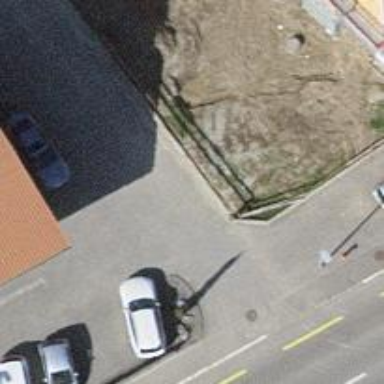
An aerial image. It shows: Support pole.